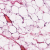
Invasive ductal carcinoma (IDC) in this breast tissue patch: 0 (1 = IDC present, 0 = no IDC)